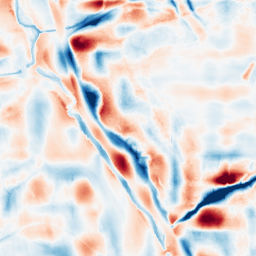
Category: wavelet
Decomposition family: wavelet_dwt
Decomposition parameters: wavelet: sym4
level: 5
Upsampling method: sinc_blackman
Upsampling parameters: scale: 2
kernel_size: 16
Upsampling scale: 2